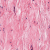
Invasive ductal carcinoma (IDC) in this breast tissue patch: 0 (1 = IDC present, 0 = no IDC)